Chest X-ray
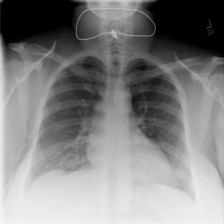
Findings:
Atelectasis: negative
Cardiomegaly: negative
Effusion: negative
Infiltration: negative
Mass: negative
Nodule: positive
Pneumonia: negative
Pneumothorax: negative
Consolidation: negative
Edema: negative
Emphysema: negative
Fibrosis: negative
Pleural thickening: negative
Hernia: negative